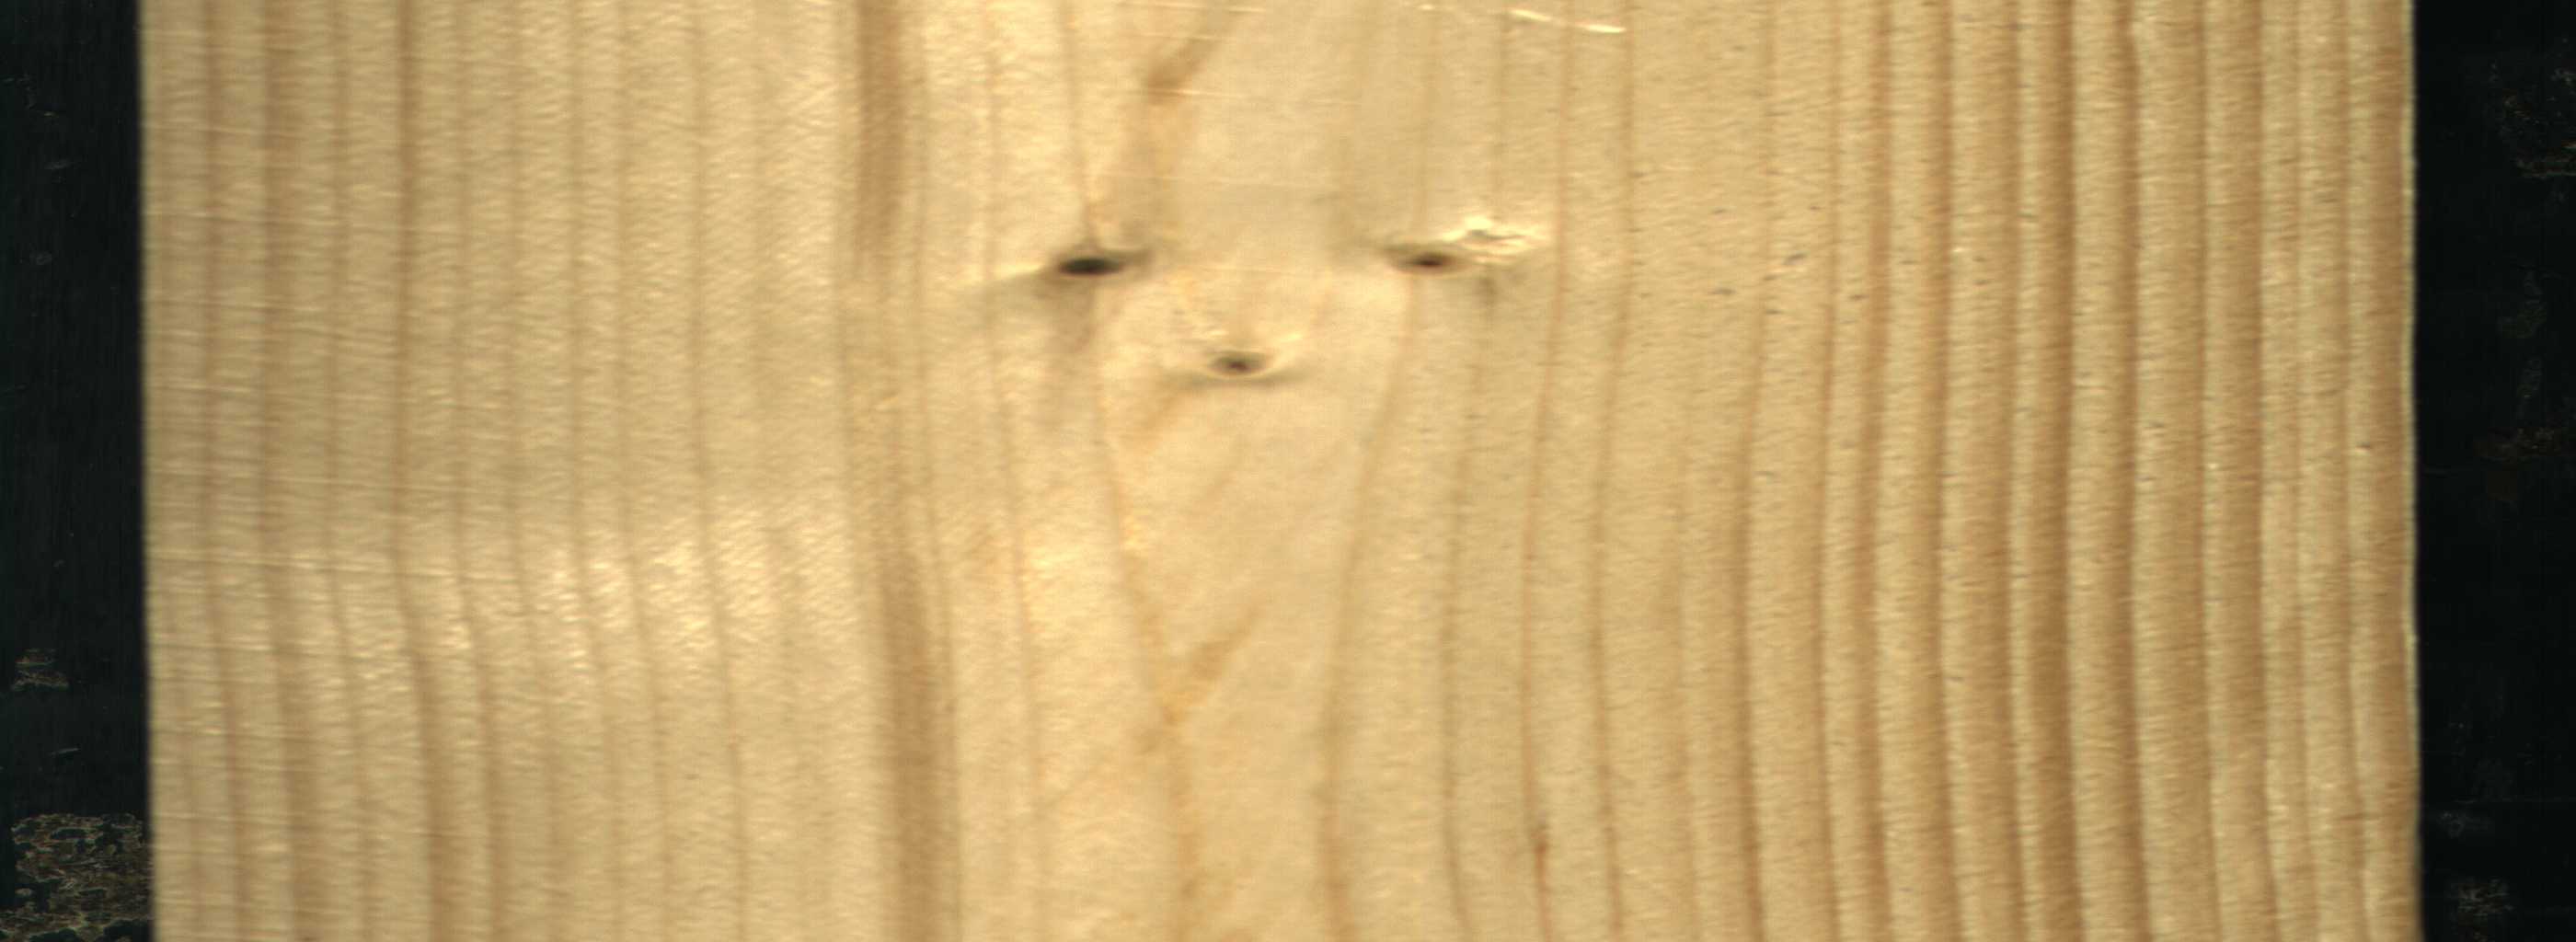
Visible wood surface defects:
Live_Knot
Live_Knot
Live_Knot